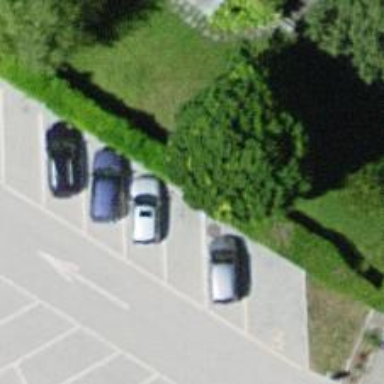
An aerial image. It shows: Charging station.